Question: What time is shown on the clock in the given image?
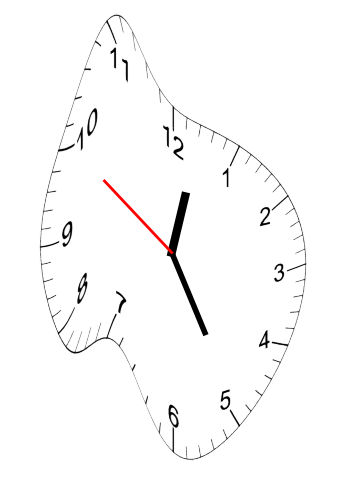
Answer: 12:24:50